Field crop: maize
Growth stage: 2
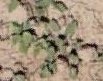
Species: convolvulus